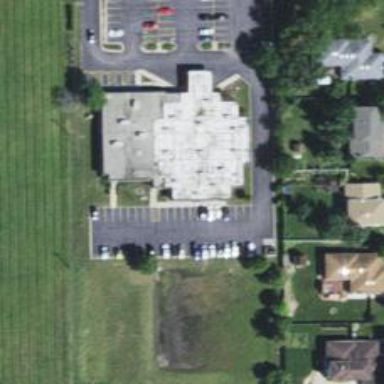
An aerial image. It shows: Commercial building that serves as clinic for healthcare.